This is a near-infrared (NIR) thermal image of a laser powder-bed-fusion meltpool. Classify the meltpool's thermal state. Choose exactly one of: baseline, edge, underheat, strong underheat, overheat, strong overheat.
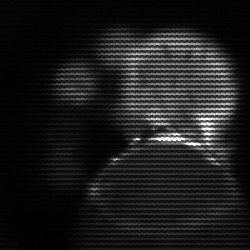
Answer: edge